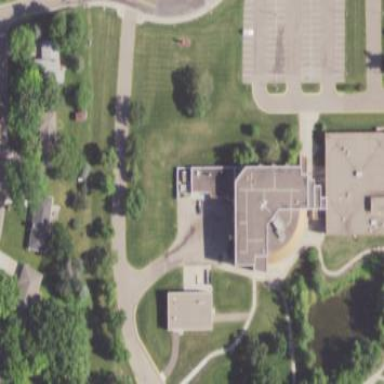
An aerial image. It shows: School building.